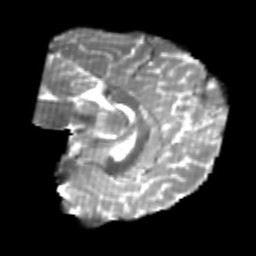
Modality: T2w
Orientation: sagittal
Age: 24
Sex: male
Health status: healthy
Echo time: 0.074 s